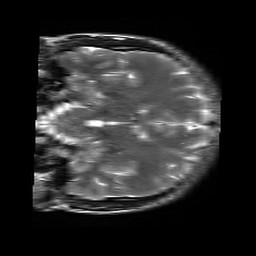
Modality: T2w
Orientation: coronal
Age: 22
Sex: male
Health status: healthy
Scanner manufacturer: siemens
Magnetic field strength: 3 T
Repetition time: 4.01 s
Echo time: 0.116 s